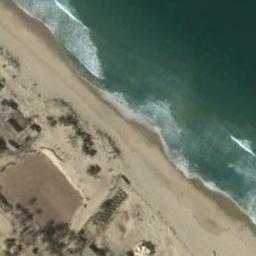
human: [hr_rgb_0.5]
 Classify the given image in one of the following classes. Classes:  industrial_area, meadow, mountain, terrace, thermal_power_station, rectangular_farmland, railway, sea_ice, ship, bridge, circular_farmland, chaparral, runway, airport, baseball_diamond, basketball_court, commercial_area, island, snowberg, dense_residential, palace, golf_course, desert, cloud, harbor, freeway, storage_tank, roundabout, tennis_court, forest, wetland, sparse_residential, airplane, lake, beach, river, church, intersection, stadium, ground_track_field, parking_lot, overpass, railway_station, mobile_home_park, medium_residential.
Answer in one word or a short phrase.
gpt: beach